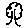
Label: tree